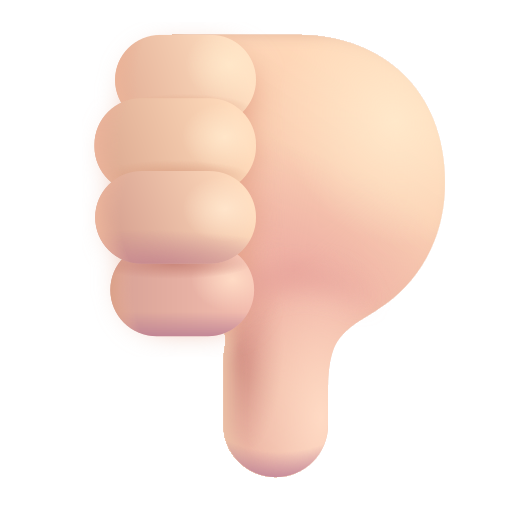
thumbs down color light